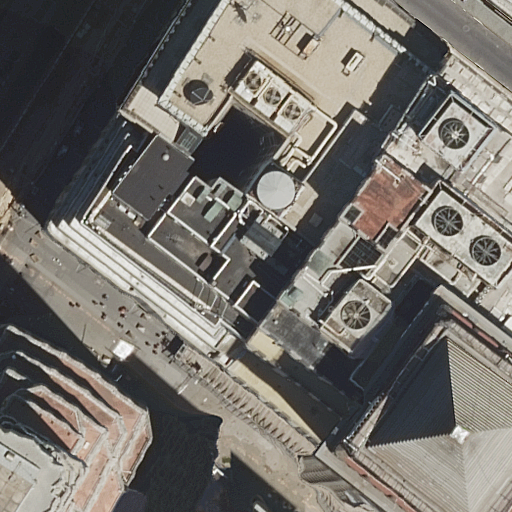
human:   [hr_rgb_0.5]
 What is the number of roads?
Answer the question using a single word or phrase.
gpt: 6

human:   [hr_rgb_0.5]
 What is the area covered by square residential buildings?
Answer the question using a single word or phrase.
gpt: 0m2

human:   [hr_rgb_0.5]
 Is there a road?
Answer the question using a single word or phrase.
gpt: yes

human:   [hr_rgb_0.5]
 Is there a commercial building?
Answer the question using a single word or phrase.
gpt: yes

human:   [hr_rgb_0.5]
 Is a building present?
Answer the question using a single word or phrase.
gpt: yes

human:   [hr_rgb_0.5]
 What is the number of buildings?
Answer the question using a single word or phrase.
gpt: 6

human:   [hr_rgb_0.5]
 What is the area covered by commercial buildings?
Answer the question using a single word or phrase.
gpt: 2036m2

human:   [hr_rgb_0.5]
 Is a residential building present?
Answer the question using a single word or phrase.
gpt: yes

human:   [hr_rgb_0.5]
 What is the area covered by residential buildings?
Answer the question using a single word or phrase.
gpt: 8511m2

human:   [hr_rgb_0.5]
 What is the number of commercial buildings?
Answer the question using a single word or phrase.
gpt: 1

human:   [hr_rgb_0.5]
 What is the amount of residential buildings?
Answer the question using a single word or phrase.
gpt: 5

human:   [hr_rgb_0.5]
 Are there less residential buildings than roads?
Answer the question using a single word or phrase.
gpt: yes

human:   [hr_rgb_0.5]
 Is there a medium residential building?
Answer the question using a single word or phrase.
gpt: yes

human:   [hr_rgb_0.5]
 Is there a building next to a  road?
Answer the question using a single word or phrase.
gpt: yes

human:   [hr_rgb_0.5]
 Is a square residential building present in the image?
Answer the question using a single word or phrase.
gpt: no

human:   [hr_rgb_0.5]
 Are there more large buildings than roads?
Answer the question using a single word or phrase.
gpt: no

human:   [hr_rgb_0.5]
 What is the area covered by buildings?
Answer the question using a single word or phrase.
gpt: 10548m2

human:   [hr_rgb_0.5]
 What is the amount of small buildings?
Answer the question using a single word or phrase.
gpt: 0

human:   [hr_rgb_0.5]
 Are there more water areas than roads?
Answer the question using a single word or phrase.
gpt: no

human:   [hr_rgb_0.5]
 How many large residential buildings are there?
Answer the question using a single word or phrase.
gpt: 3

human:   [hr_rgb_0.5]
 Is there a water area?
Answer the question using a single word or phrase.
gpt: no

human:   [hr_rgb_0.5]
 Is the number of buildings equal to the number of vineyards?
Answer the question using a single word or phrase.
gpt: no

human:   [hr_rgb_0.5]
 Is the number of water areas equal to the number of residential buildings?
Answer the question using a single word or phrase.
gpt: no

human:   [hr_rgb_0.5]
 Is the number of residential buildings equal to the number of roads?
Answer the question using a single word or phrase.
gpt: no

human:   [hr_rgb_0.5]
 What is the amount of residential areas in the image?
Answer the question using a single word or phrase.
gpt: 0

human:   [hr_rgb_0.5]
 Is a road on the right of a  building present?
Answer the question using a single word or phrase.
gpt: yes

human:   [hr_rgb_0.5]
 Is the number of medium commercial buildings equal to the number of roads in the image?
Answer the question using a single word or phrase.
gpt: no

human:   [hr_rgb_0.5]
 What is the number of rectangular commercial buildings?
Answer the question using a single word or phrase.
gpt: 0

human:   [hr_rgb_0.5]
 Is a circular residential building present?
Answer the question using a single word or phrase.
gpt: no

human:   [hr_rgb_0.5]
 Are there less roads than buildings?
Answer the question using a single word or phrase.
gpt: no

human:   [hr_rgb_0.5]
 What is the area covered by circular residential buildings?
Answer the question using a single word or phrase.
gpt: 0m2

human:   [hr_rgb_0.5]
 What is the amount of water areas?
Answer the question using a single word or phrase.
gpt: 0

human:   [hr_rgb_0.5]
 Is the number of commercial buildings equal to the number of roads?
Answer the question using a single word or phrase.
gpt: no

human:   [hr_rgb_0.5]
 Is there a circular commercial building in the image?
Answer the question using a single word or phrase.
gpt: no

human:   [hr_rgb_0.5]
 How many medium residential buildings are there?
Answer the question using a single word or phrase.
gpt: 2

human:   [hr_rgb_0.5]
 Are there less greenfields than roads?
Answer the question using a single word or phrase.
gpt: yes

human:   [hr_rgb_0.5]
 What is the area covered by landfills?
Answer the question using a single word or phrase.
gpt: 0m2

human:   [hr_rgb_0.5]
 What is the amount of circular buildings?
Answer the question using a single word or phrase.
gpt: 0

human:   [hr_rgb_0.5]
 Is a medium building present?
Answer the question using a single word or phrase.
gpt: yes

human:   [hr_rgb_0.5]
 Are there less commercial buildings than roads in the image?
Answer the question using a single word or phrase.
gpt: yes

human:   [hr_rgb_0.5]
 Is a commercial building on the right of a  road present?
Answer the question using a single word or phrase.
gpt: yes

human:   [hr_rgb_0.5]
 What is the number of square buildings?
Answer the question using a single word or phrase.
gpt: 0

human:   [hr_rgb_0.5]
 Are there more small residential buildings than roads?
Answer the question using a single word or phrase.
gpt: no

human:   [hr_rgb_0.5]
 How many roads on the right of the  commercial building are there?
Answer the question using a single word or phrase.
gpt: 2

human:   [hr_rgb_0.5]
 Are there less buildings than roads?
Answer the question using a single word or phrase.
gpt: no

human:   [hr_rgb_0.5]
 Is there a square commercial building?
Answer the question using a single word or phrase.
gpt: no

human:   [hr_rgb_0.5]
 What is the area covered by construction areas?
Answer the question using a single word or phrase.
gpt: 0m2

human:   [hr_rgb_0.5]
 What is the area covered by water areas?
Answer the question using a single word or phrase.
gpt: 0m2

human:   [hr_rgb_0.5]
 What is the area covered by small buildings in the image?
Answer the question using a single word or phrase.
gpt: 0m2

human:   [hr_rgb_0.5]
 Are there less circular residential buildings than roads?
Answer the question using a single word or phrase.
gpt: yes

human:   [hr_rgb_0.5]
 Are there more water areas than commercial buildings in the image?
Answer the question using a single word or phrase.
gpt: no

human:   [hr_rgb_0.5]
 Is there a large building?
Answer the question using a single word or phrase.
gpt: yes

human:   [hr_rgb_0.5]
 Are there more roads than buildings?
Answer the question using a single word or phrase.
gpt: no

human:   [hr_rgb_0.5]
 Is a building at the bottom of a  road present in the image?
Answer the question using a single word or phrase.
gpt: yes

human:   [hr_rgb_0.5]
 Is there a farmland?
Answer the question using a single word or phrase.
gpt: no

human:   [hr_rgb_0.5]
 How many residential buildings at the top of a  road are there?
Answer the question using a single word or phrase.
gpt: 2

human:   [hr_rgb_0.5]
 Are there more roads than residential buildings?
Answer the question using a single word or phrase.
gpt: yes

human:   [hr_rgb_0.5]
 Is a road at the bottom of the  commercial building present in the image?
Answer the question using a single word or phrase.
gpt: yes

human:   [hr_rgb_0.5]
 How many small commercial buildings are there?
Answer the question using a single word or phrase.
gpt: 0

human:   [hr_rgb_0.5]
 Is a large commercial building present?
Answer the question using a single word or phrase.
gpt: yes

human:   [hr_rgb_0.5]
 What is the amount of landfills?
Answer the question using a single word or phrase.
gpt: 0

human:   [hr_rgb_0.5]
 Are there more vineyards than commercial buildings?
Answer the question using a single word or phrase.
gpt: no

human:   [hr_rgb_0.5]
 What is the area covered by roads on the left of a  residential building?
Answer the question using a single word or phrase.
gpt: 0m2

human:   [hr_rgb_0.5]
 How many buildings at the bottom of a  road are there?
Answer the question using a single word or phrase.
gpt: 4